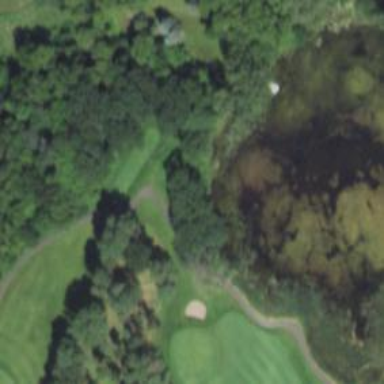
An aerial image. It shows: Path for both roads and golfers.